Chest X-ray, PA view. Patient: 49 years old, sex F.
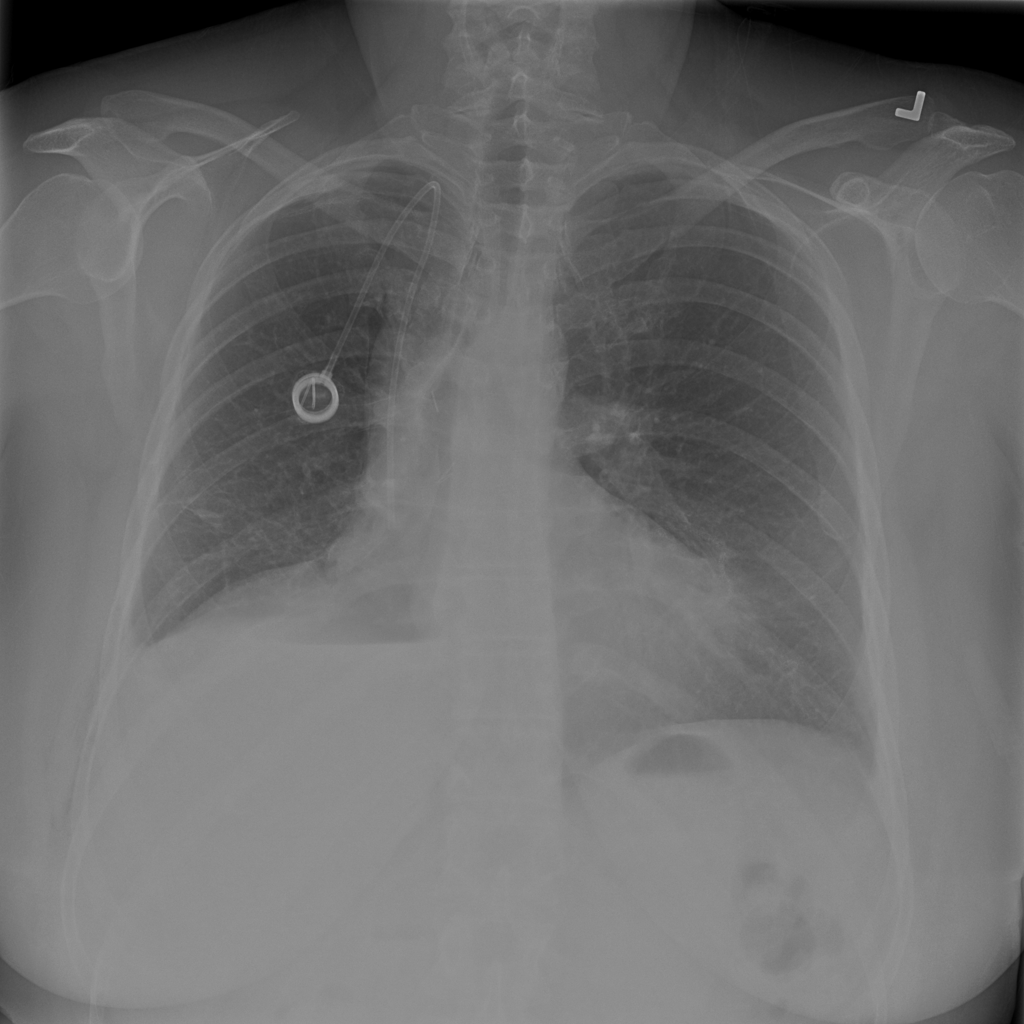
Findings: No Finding